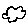
Label: cloud